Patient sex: F
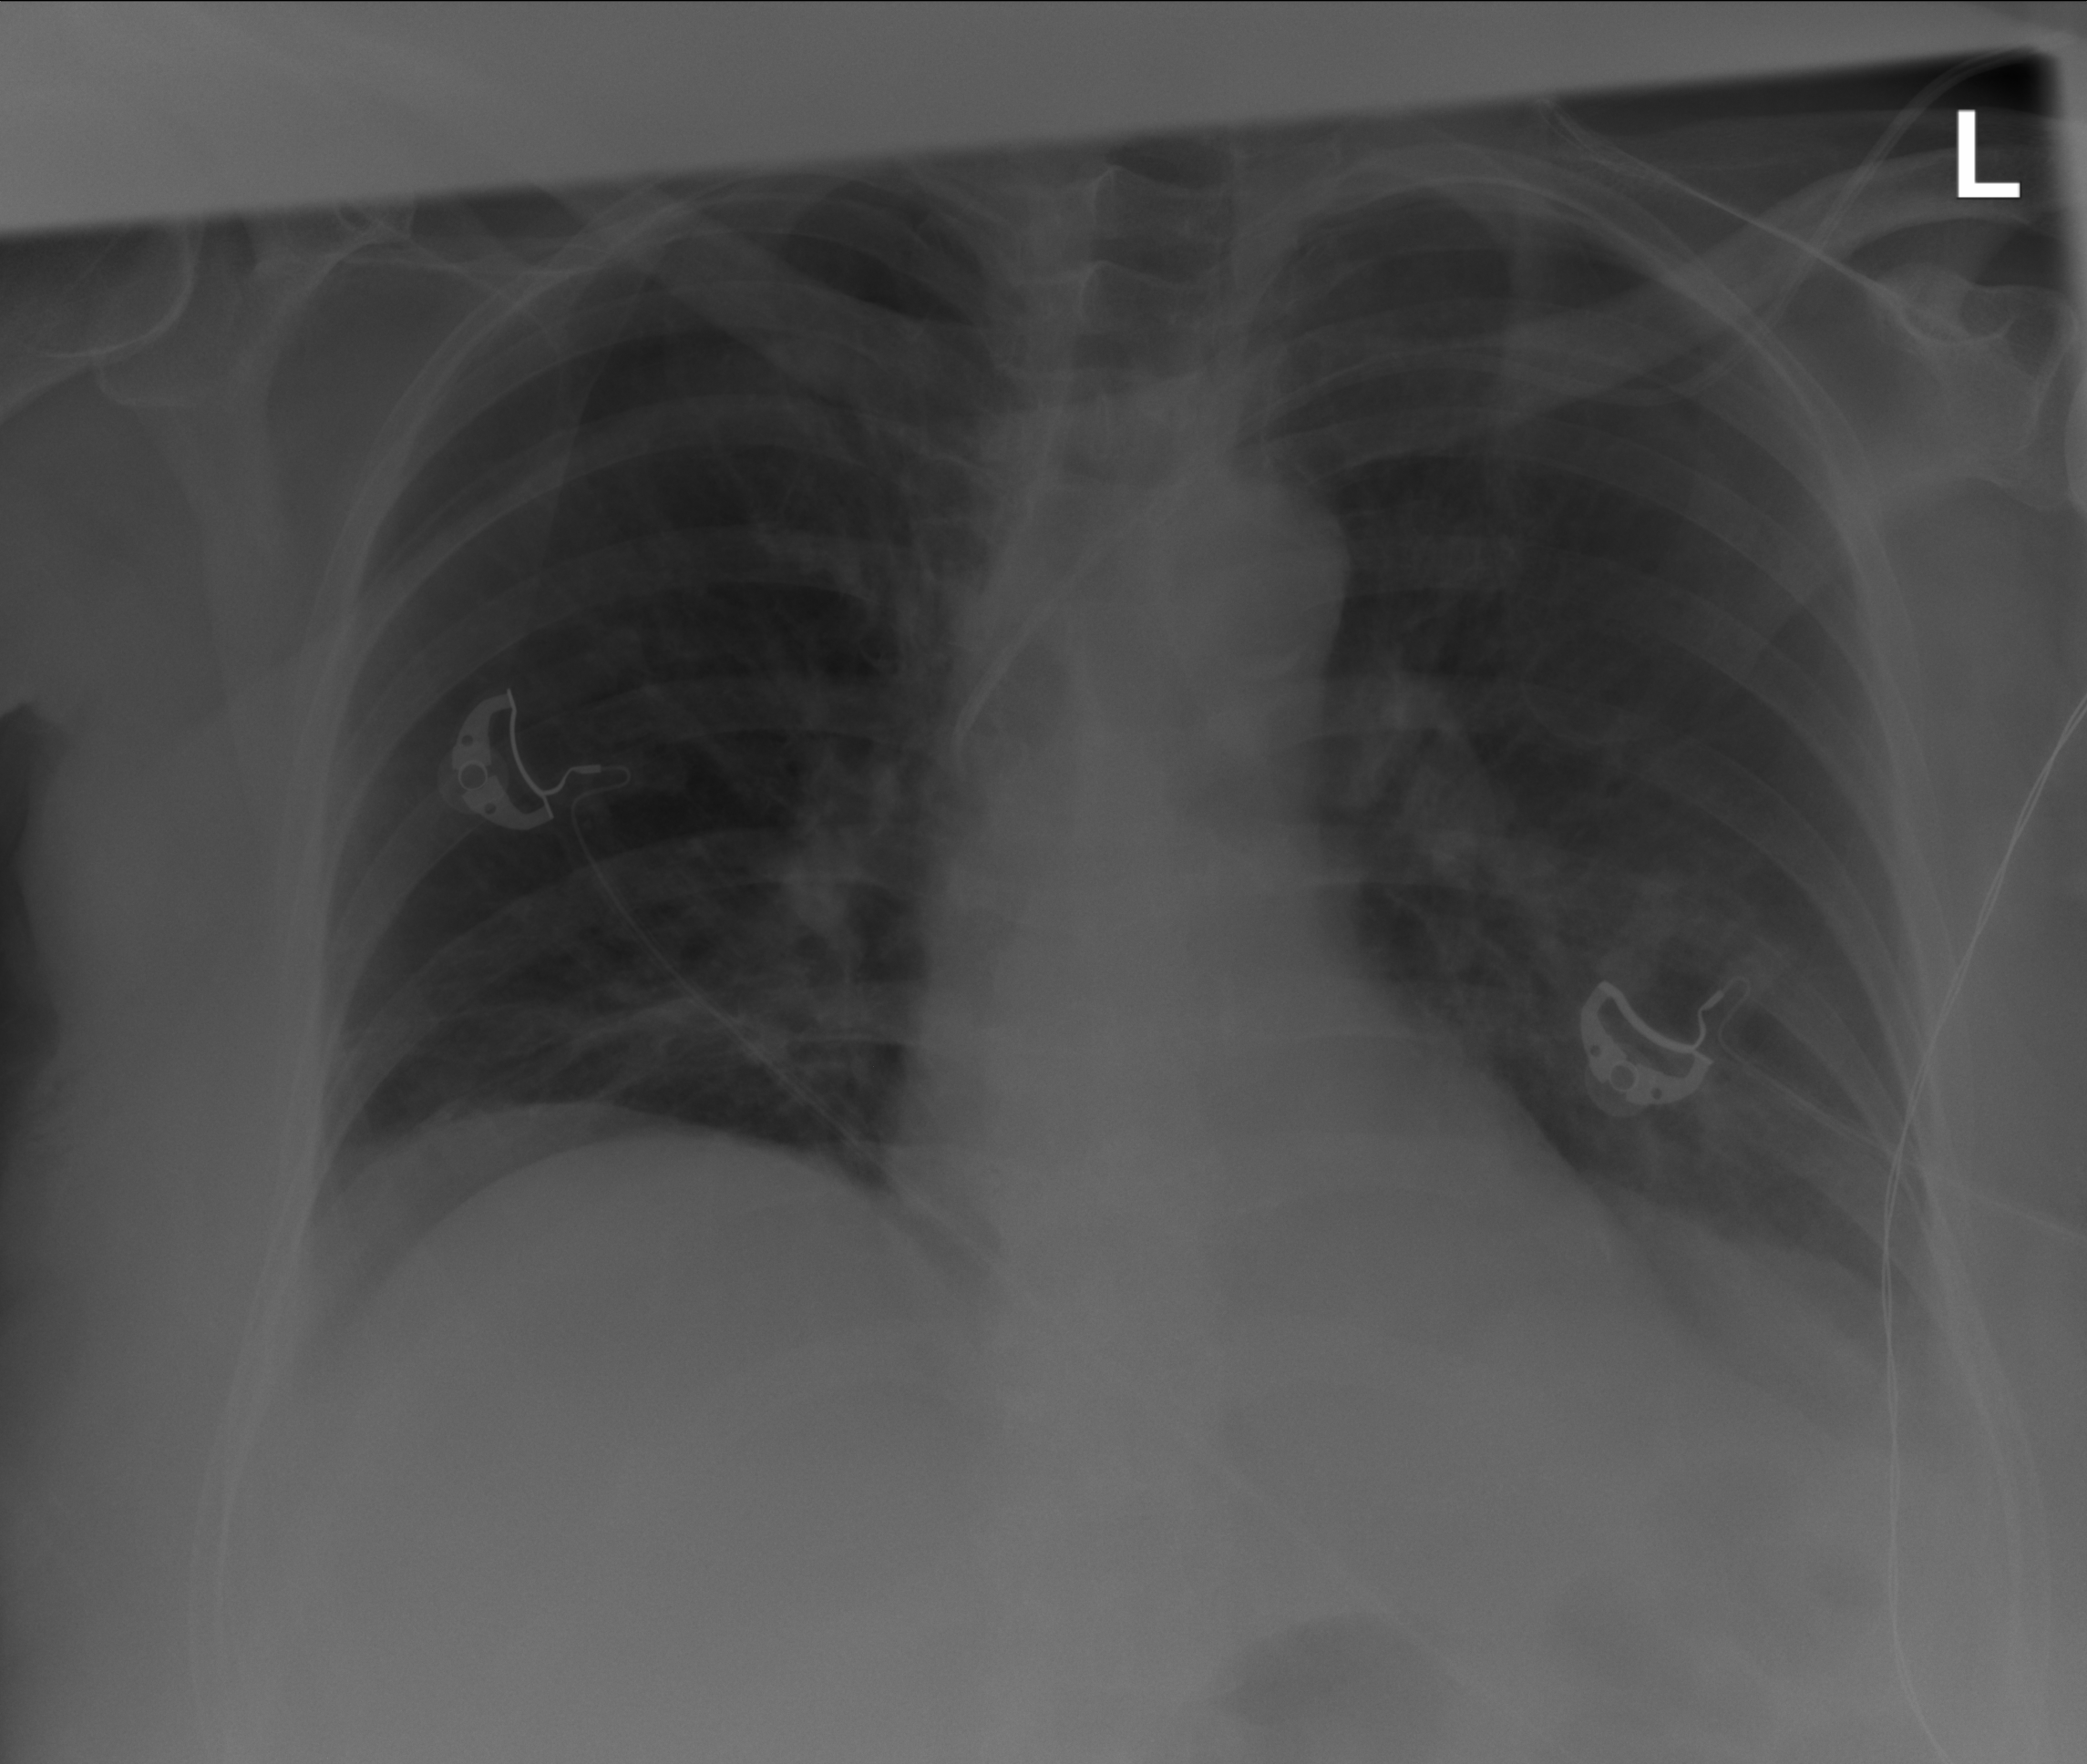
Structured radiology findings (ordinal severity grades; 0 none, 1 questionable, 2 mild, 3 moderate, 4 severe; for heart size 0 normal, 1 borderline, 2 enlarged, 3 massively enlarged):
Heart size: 0
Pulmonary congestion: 0
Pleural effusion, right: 2
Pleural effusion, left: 2
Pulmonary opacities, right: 0
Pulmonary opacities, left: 0
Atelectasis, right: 2
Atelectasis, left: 2